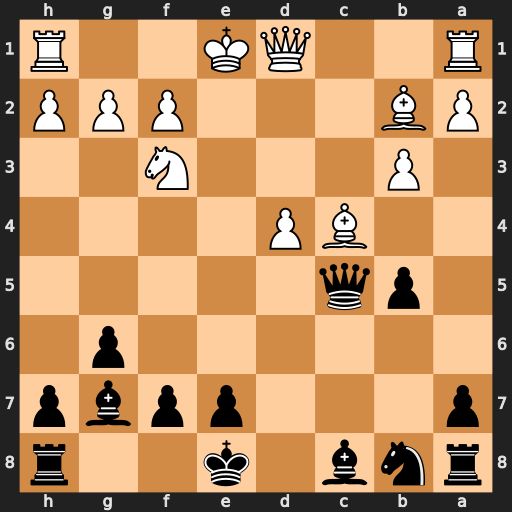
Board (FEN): rnb1k2r/p3ppbp/6p1/1pq5/2BP4/1P3N2/PB3PPP/R2QK2R
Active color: b
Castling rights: KQkq
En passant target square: -
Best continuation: Qb4+ Qd2 Qxd2+ Nxd2 bxc4